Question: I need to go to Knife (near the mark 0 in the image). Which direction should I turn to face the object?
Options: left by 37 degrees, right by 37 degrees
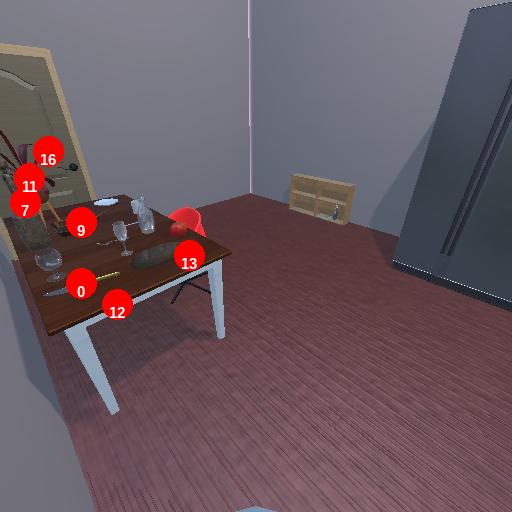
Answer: left by 37 degrees